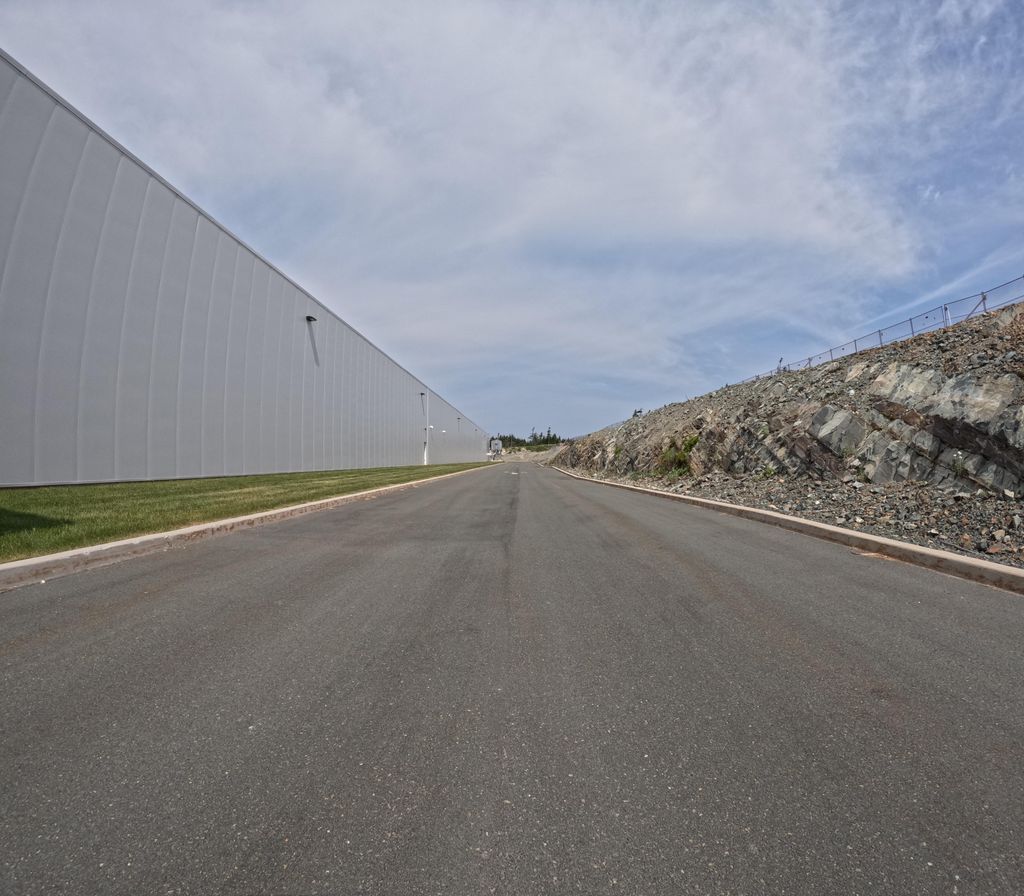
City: st_johns